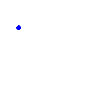
Particle: kaon